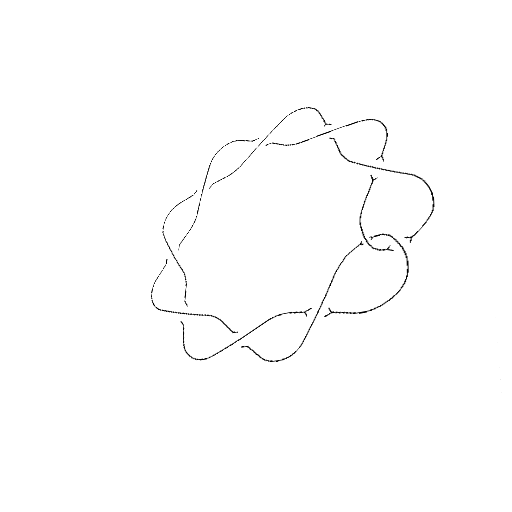
Crossing number: 10